Interaction volume radius: 5 \u00c5
Interaction volume height: 50 \u00c5
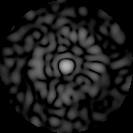
Disorder parameter: 0.8259